Question: What is one title?
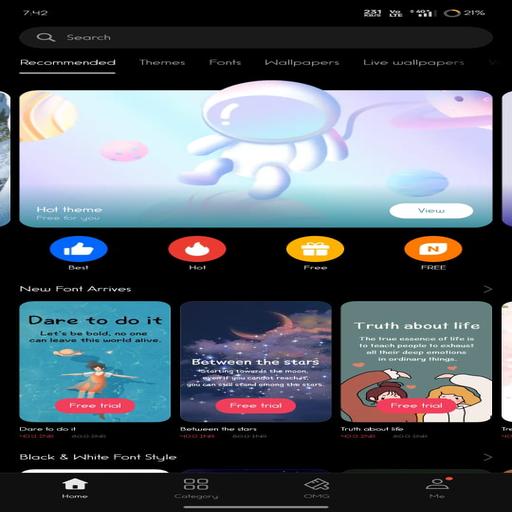
Answer: Dare to do it